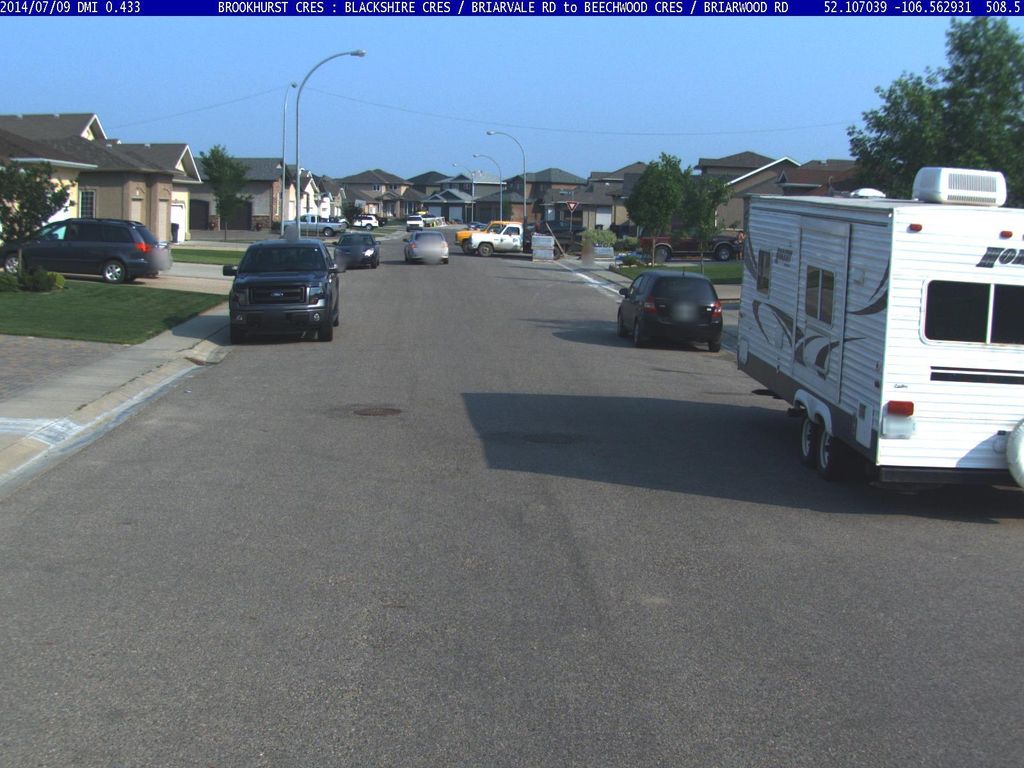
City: saskatoon